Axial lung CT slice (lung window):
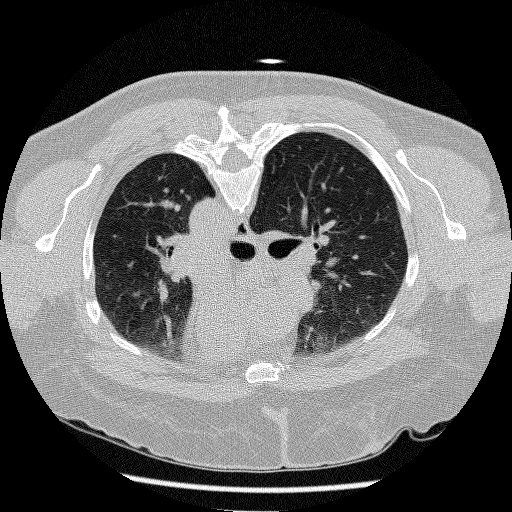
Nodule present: no